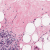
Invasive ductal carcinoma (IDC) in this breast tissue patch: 0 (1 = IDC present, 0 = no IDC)